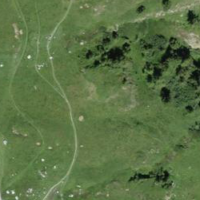
EUNIS habitat code: 23
Species observed at this site:
Campanula barbata